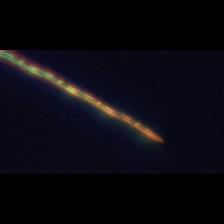
Taxon: Psuedo-nitzschia
Group: Diatoms